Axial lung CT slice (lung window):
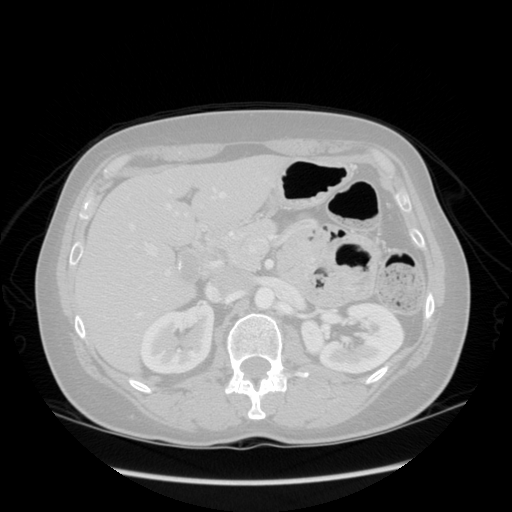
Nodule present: no